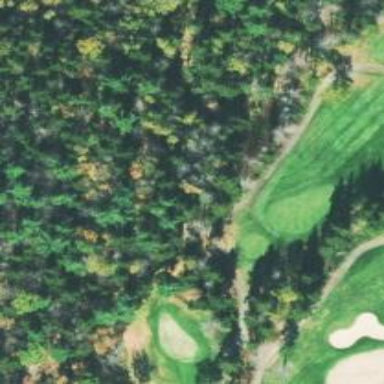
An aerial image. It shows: Path designated for golf carts.